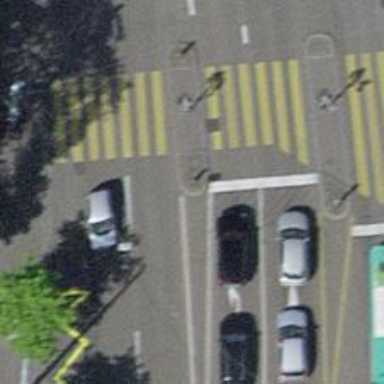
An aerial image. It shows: Road with traffic signals for signaling.